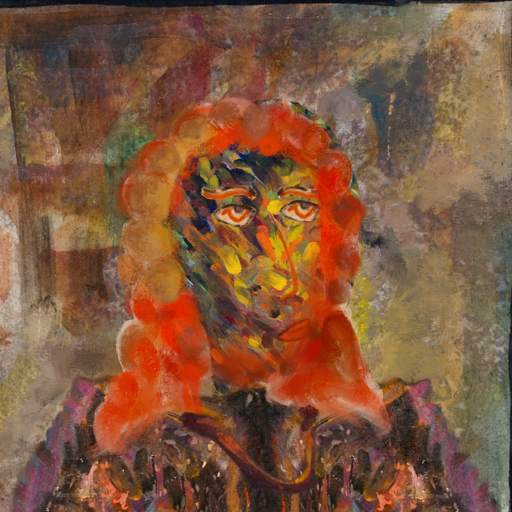
Background: Mosgoul, Head And Neck Side: An_Impression, Face Side: Experience, Bust: Gypsy_Queen, Hair Side: Rupkatha, Head Accessory: Blank, Second Necklace: Comrade, Necklace: Blank, Baby: Blank